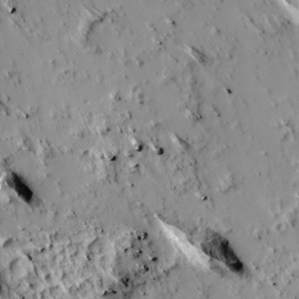
Label: non_frost